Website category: sports
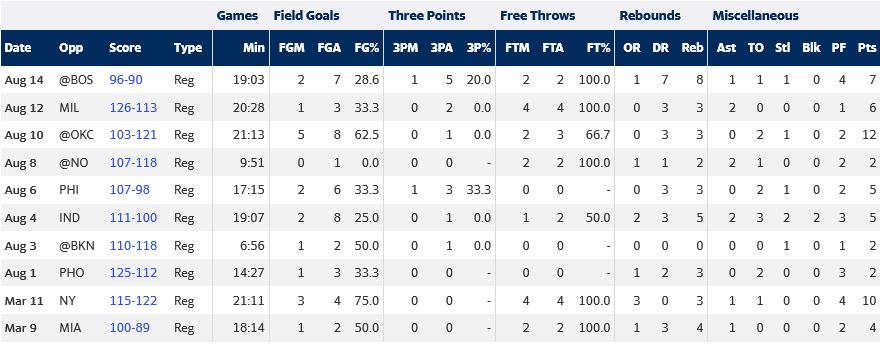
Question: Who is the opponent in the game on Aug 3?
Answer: BKN

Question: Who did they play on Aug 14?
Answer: BOS

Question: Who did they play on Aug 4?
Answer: IND

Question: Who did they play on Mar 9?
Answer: MIA

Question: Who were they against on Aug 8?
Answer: NO

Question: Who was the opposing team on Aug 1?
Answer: PHO

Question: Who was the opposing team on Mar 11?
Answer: NY

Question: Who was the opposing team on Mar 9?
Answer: MIA

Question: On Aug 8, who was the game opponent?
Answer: NO

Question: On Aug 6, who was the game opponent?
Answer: PHI

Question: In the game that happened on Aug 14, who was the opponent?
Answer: BOS

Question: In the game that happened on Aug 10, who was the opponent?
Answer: OKC

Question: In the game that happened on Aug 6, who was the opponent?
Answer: PHI

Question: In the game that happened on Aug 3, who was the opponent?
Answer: BKN

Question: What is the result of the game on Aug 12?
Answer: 126-113

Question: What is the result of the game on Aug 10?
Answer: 103-121

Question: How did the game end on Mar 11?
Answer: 115-122

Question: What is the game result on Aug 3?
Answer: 110-118

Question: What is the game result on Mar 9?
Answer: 100-89

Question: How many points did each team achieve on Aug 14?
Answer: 96-90

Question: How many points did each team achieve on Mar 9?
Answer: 100-89

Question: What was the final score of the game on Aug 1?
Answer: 125-112

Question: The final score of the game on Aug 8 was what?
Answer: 107-118

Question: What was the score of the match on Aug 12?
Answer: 126-113

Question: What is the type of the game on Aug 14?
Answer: Reg

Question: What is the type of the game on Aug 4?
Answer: Reg

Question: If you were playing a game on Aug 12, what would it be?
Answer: Reg

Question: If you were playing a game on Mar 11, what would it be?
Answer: Reg

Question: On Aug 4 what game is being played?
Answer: Reg

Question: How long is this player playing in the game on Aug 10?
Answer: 21:13

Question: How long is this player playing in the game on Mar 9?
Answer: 18:14

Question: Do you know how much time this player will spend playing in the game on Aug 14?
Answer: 19:03

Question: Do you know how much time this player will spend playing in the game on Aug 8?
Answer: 9:51

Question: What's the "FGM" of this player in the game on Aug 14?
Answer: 2

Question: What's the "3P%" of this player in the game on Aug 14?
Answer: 20.0

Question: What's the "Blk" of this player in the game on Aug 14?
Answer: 0

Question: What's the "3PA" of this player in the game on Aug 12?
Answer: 2

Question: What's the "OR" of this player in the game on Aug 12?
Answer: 0

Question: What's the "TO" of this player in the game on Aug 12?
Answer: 0

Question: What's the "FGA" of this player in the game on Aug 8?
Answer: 1

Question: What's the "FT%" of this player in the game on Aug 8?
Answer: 100.0

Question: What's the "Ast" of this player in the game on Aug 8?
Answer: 2

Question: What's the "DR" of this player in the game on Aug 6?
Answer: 3

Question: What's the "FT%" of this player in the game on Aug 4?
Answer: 50.0

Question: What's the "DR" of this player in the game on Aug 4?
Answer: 3

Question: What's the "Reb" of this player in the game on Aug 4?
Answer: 5

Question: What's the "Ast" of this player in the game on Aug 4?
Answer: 2

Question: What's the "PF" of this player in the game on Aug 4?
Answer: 3

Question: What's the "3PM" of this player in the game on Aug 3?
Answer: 0

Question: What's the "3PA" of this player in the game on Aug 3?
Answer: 1

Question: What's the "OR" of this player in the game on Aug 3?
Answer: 0

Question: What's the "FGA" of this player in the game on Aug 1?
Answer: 3

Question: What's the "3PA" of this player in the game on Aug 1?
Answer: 0

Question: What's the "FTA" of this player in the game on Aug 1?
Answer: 0

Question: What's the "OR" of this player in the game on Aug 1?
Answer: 1

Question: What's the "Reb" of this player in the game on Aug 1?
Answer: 3

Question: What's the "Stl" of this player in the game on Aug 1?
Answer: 0

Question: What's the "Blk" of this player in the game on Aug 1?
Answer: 0

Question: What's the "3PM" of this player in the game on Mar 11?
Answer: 0

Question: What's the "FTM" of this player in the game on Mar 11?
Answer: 4

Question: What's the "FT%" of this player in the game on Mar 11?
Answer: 100.0

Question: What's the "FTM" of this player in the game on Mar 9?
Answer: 2

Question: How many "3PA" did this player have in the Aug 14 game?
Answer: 5

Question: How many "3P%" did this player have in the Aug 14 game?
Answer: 20.0